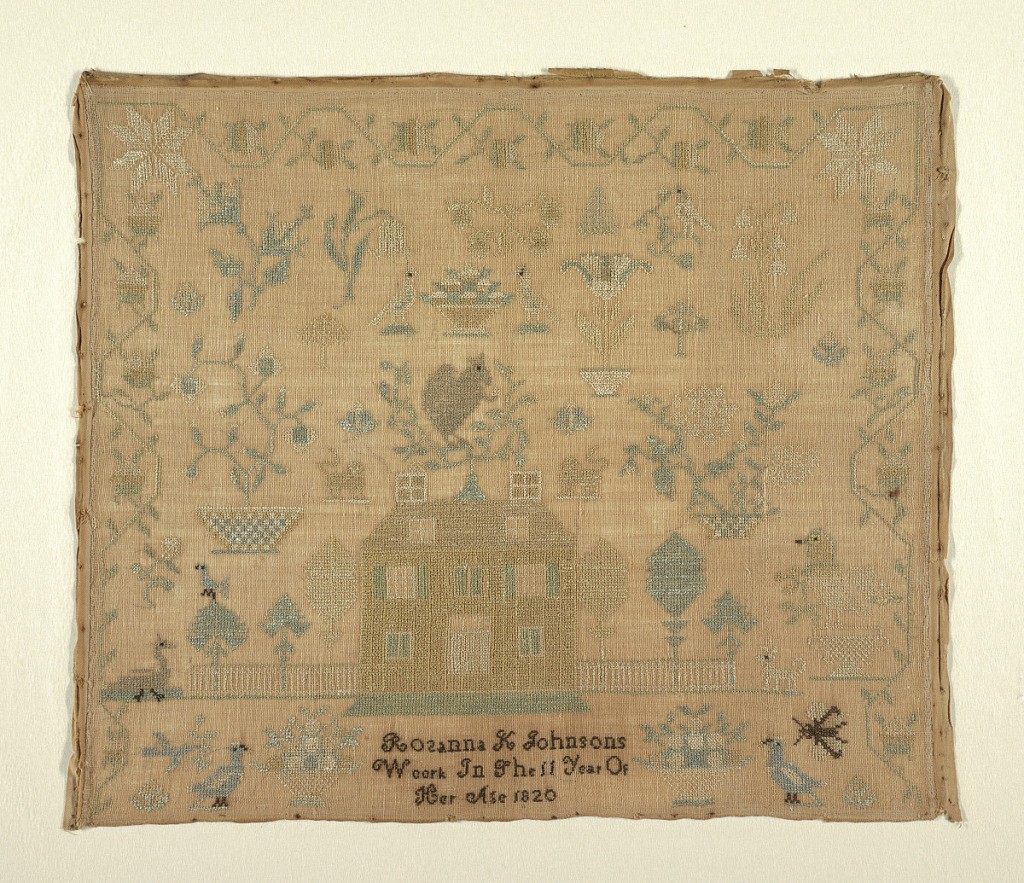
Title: Sampler
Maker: Rosanna K. Johnsons, American
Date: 1820
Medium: silk embroidery on cotton foundation Technique: embroidered in counted cross stitches on plain weave foundation
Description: A very stylized strawberry vine border on three sides encloses scattered motifs and a house.  Signed: Rosanna K. Johnsons Work in the 11 year of her Age 1820